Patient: sex M, age 54
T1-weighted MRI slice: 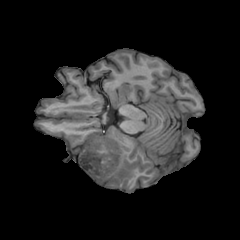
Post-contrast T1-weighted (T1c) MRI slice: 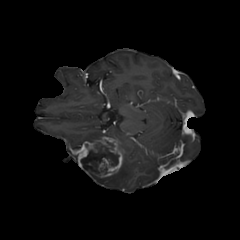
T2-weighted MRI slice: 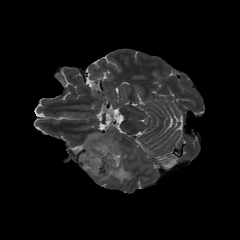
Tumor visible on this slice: yes
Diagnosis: Glioblastoma, IDH-wildtype
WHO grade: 4